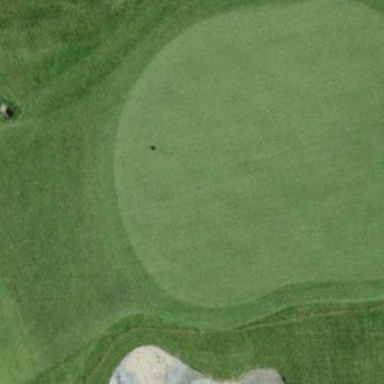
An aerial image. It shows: Golf green pitch on grass land. It is designated for the sport of golf.